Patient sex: M
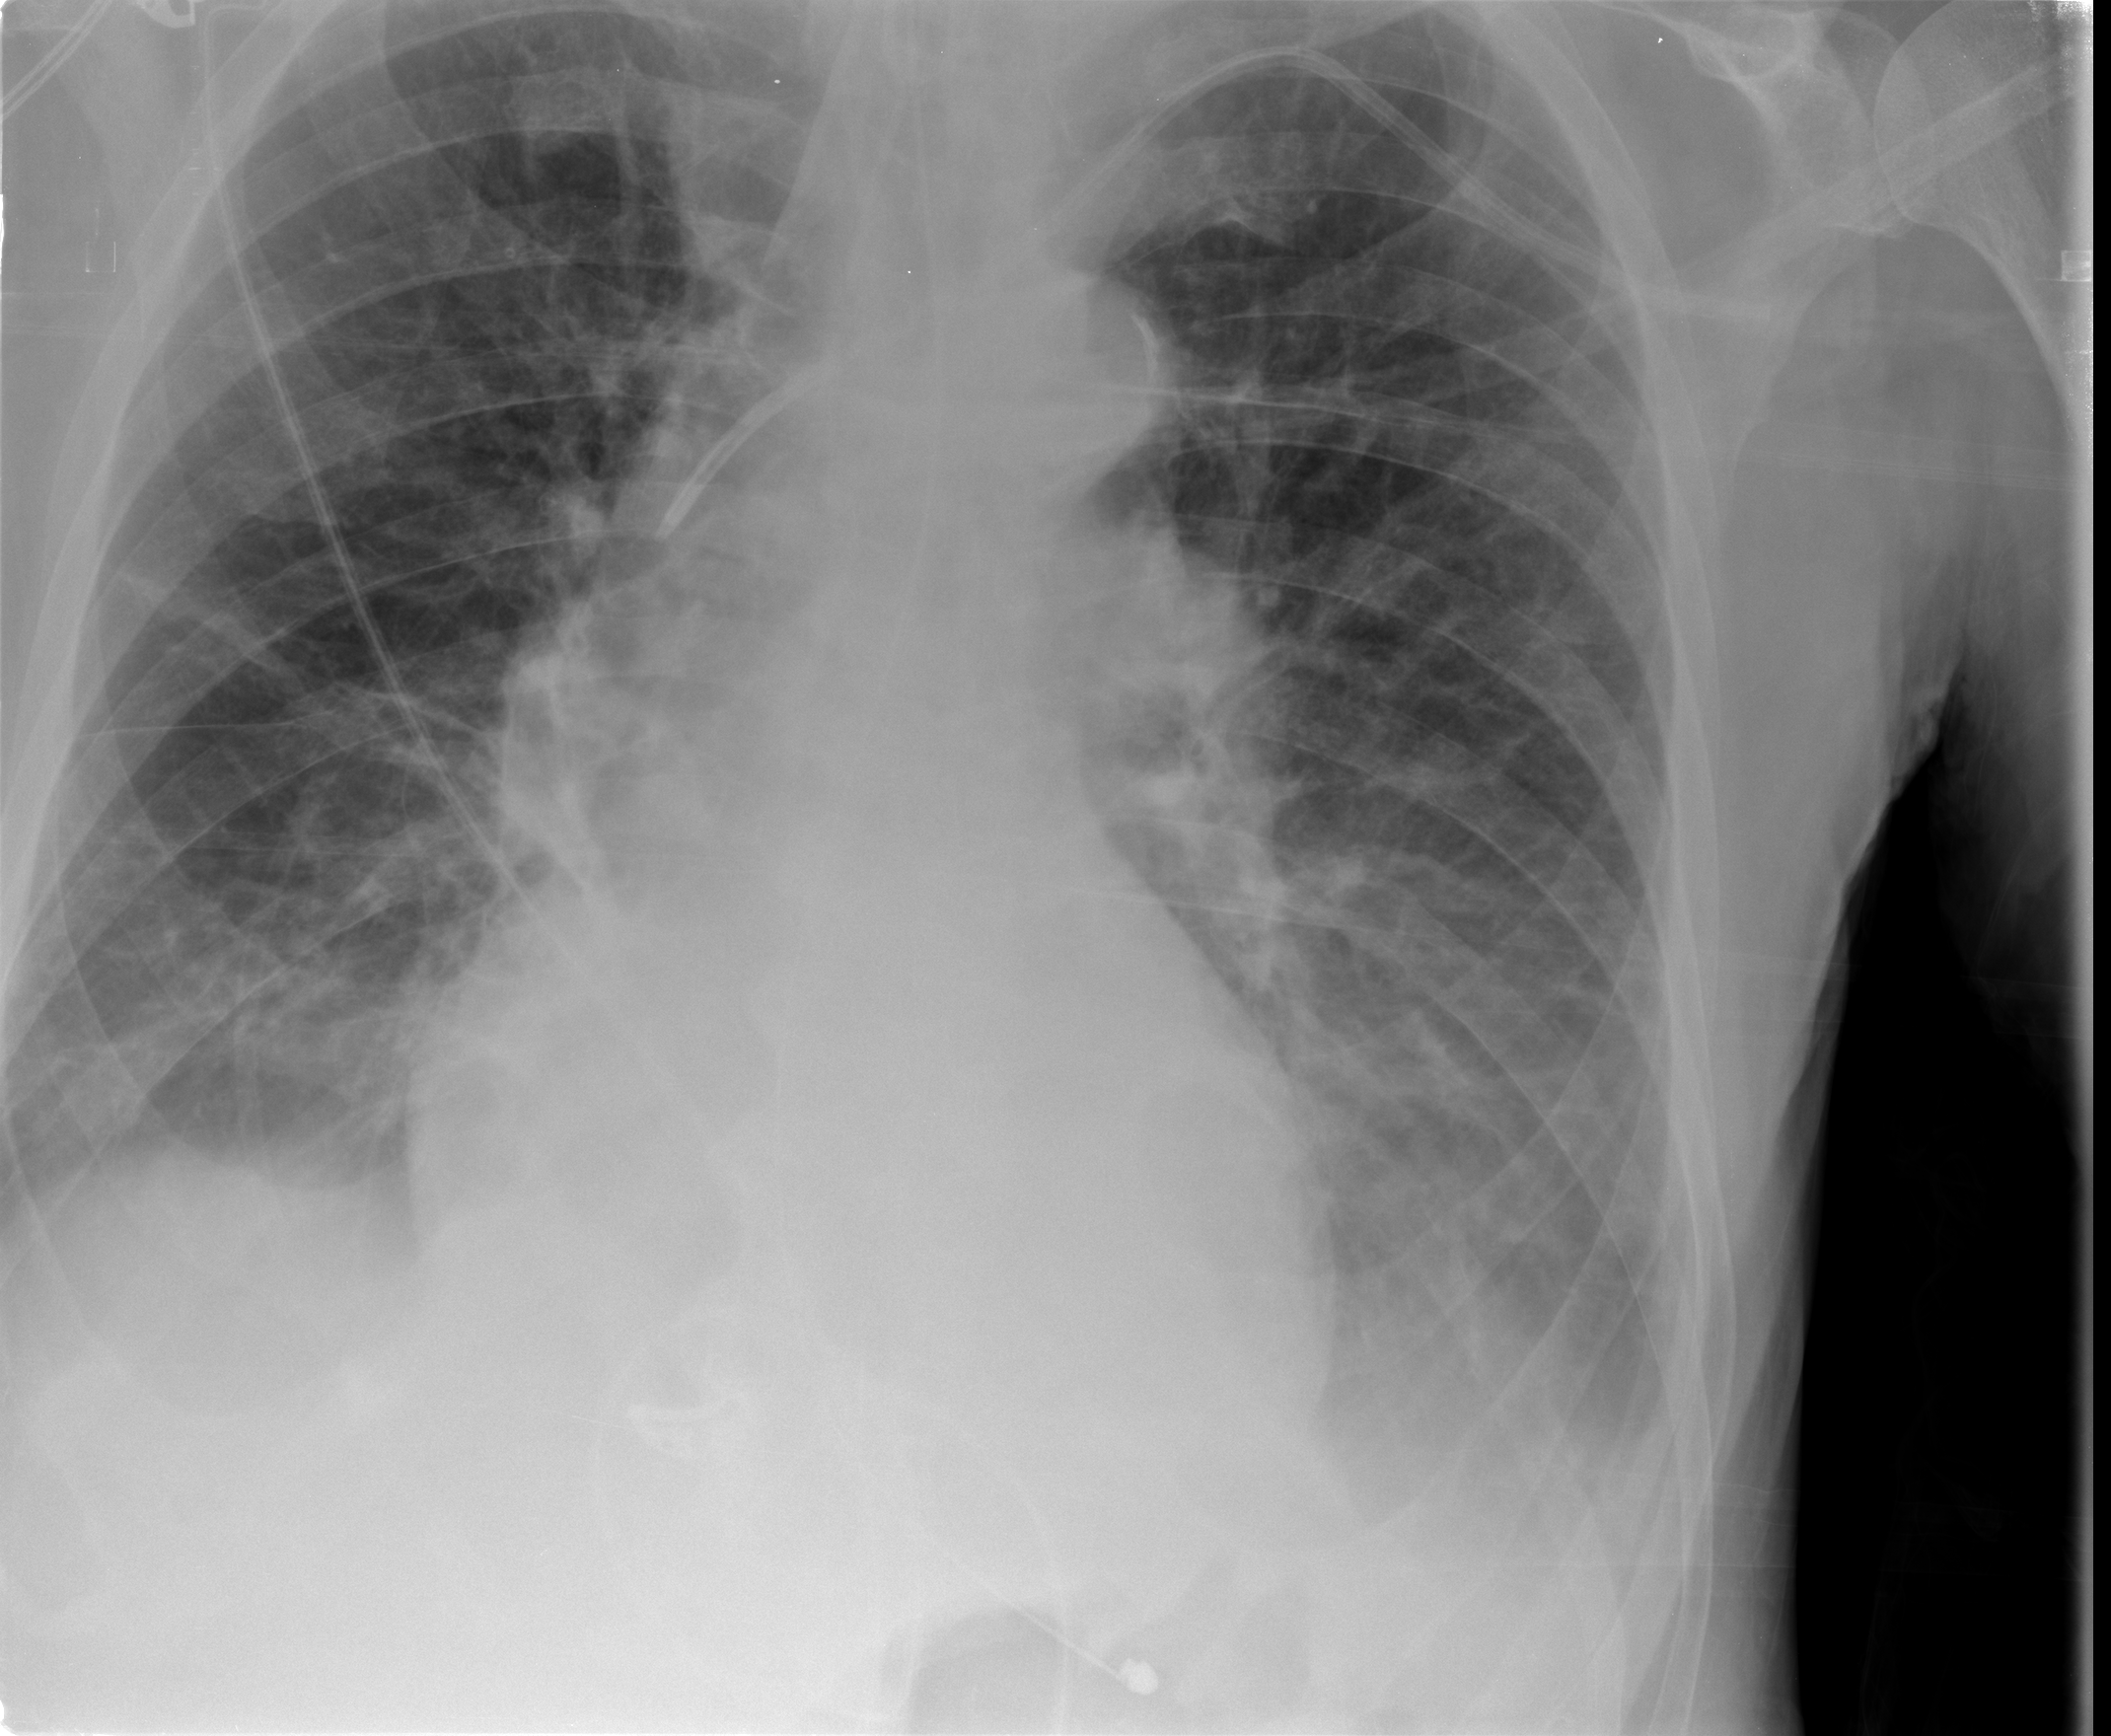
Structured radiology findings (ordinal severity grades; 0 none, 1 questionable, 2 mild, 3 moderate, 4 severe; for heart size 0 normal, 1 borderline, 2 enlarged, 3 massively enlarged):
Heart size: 0
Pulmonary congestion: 0
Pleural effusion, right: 1
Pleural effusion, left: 1
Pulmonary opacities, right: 0
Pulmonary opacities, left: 0
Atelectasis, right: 1
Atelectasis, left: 1